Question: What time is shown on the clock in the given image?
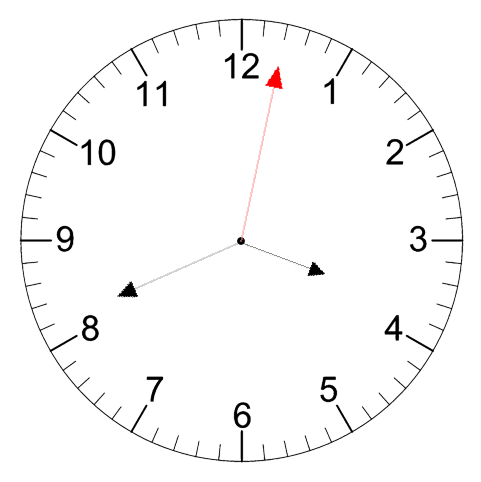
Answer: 03:41:02